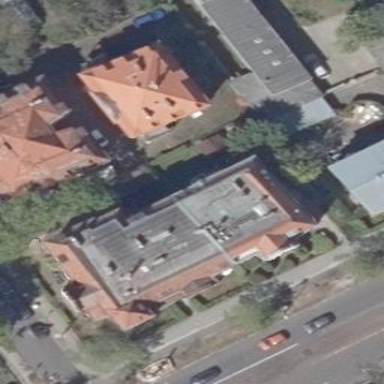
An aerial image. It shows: Apartment building with quadruple saltbox roof shape.